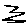
Label: zigzag